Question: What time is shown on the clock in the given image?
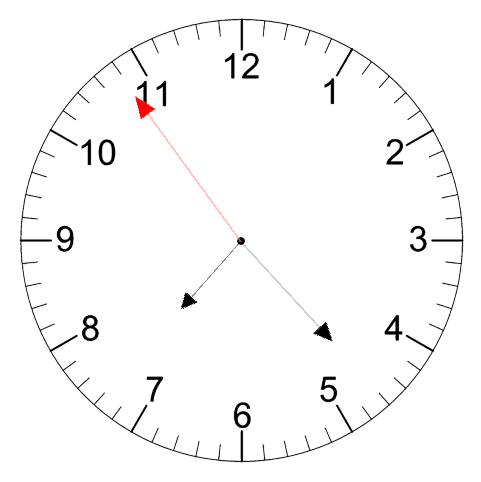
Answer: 07:22:54